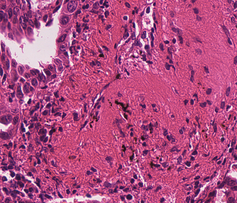
Tumor epithelial tissue: yes
Tumor-associated stroma tissue: yes
Normal tissue: no